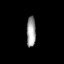
Tissue: prostate
Cell type: T cells
Senescence score: 0.3113
Nuclear area (px): 272
Mean DAPI intensity: 159.713